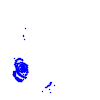
Particle: electron